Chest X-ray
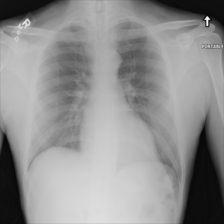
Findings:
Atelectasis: negative
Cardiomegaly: positive
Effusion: positive
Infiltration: negative
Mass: negative
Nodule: negative
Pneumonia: negative
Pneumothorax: negative
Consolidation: negative
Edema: negative
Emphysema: negative
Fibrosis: negative
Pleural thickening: negative
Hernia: negative